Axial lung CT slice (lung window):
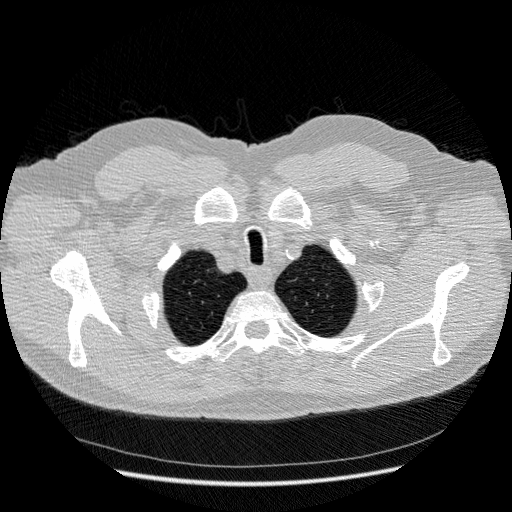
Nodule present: no